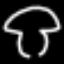
Label: mushroom